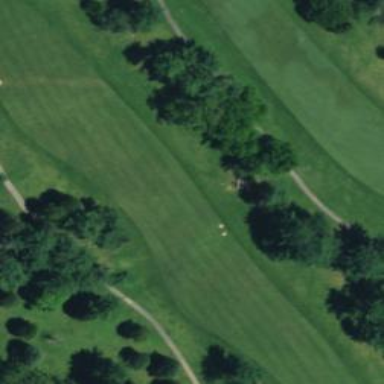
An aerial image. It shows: Golf fairway covered with lush grass.